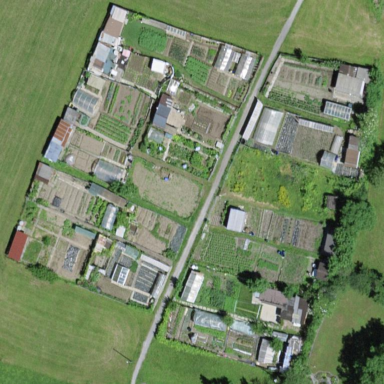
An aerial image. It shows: Area designated for allotments.